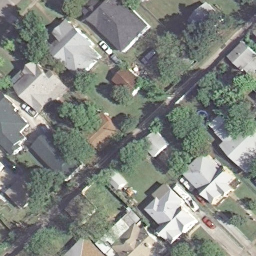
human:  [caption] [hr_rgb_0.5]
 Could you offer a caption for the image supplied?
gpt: A medium residential area with plants flurish .

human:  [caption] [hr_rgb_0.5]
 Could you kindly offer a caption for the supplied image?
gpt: Many houses arranged neatly surrounded by verdant trees in the medium residential area .

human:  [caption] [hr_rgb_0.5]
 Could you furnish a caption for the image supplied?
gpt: It is a medium residential area with a narrow road goes through this area .

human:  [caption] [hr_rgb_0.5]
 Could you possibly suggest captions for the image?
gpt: A medium residential area with many houses arranged neatly .

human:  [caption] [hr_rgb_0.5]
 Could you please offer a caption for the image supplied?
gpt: This is a medium residential area with a narrow road goes through this area .